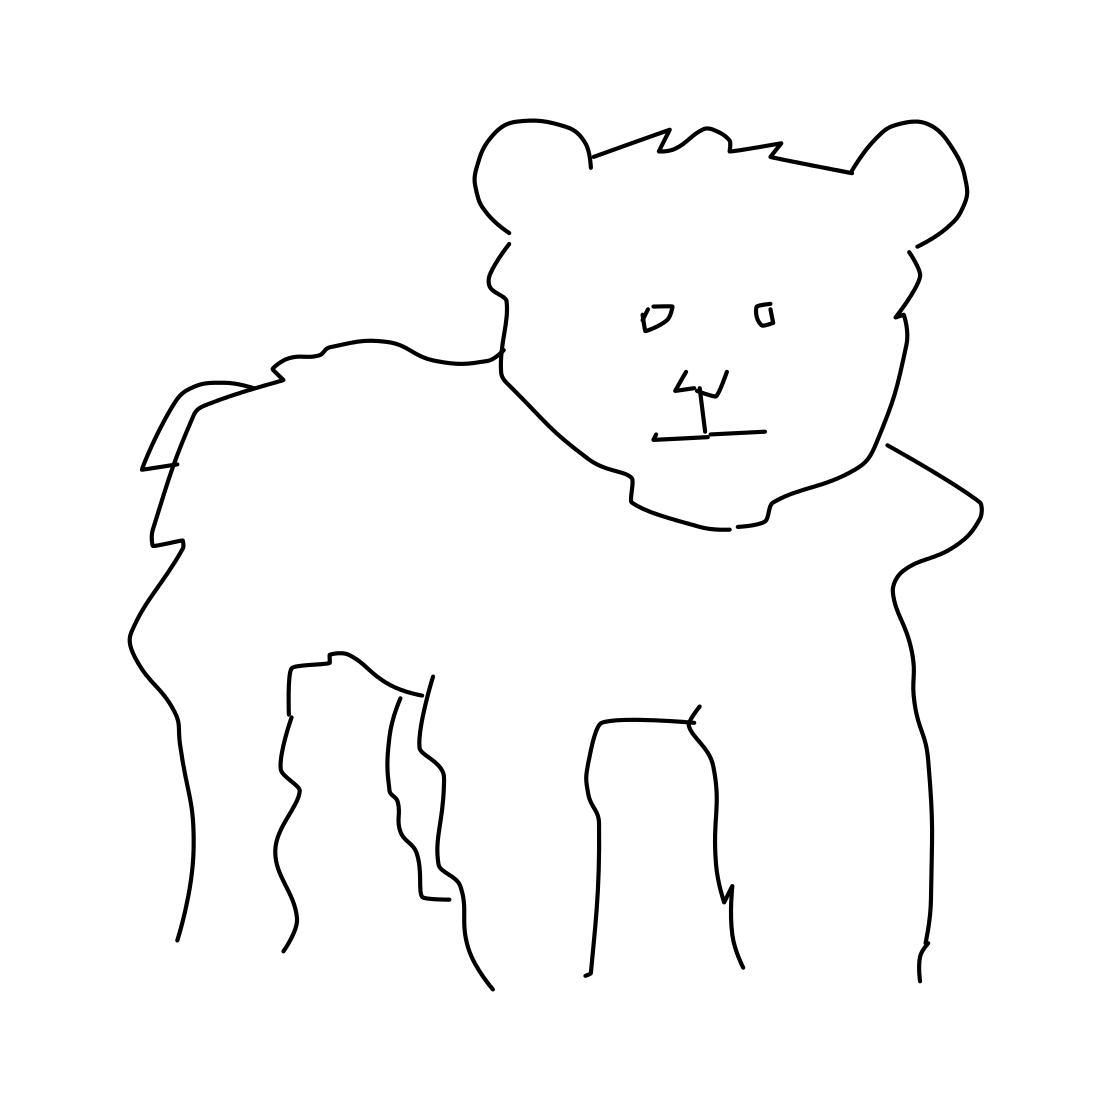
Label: bear (animal)